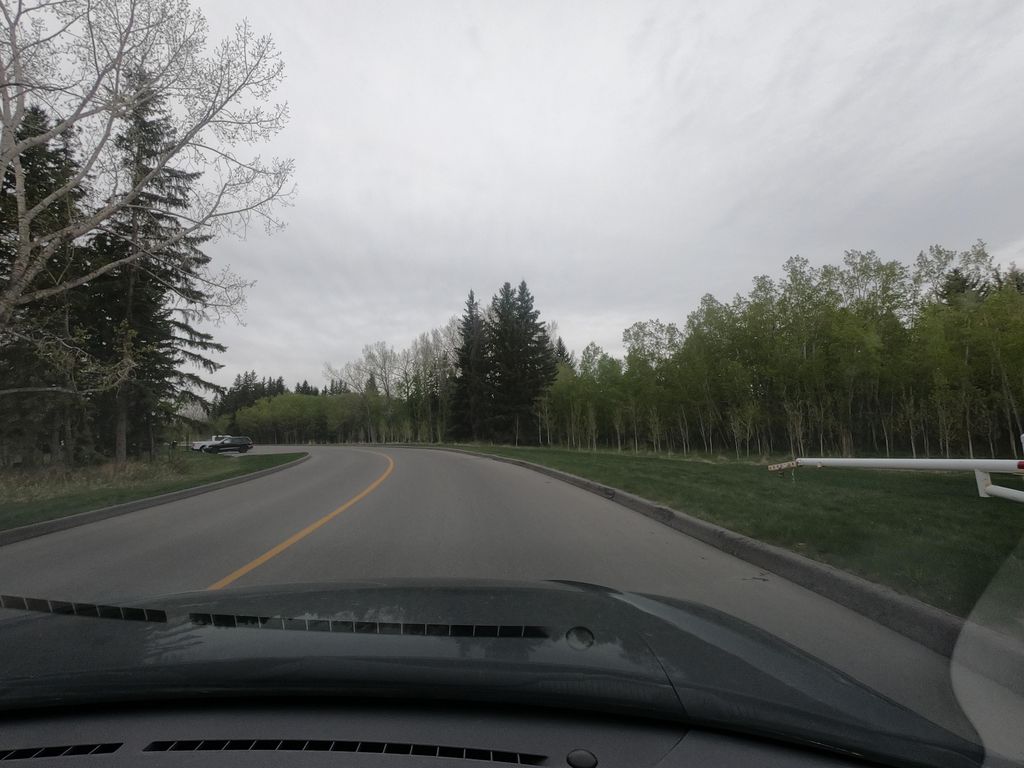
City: calgary